Field crop: tomato
Growth stage: 1
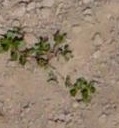
Species: portulaca